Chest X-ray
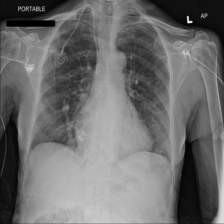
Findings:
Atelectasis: negative
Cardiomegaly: negative
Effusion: negative
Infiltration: negative
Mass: negative
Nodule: positive
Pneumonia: negative
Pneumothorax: negative
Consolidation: negative
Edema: negative
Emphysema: negative
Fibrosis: negative
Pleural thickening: negative
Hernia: negative